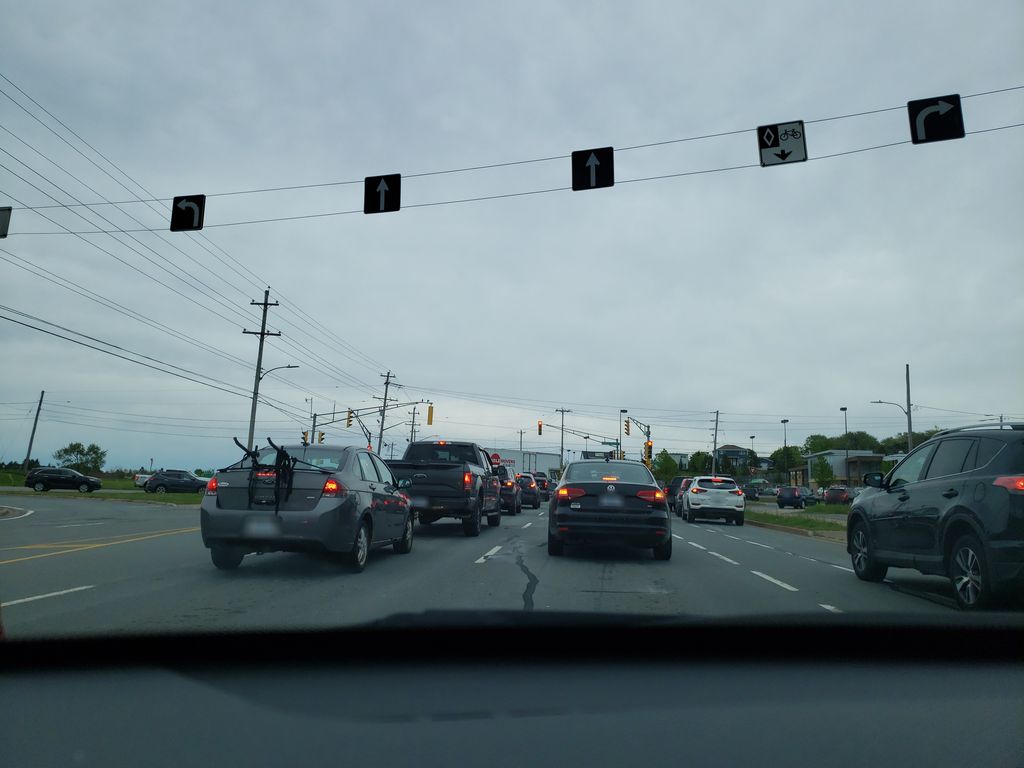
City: halifax